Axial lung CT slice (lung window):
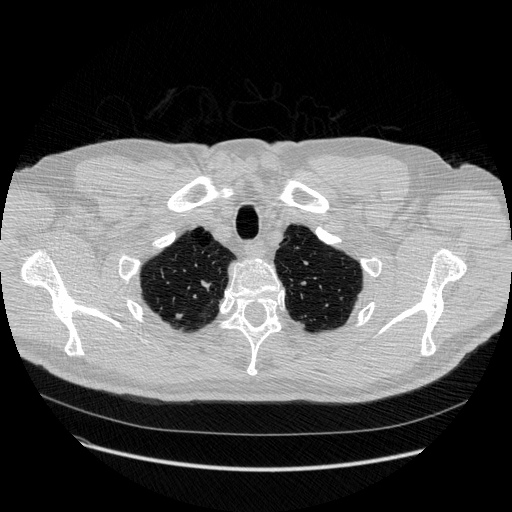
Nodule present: no